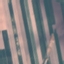
Land use / land cover class: AnnualCrop